Group 1:
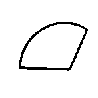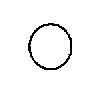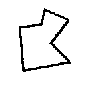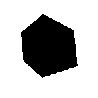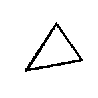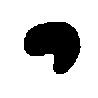
Group 2:
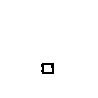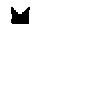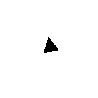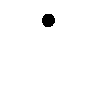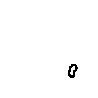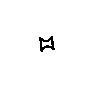
Rule separating the two groups: Big vs. small.
Concepts: big, large, size, small
Comments: The meaning of "big" left intentionally vague. There are various specific ways to define size, such as diameter, minimum distance between points on edge, and size of smallest bounding circle.
All examples in this Bongard Problem are single simple shapes, either outlines or solid black.
All examples on the same side are approximately the same size.
Author: Mikhail M. Bongard
Reference: M. M. Bongard, Pattern Recognition, Spartan Books, 1970, p. 214.